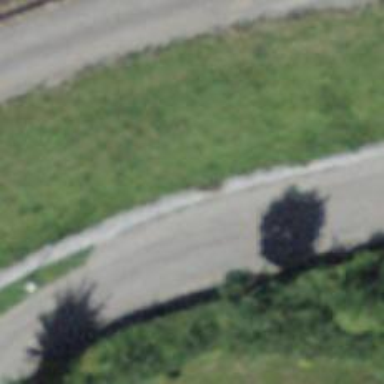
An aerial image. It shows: Retaining wall.